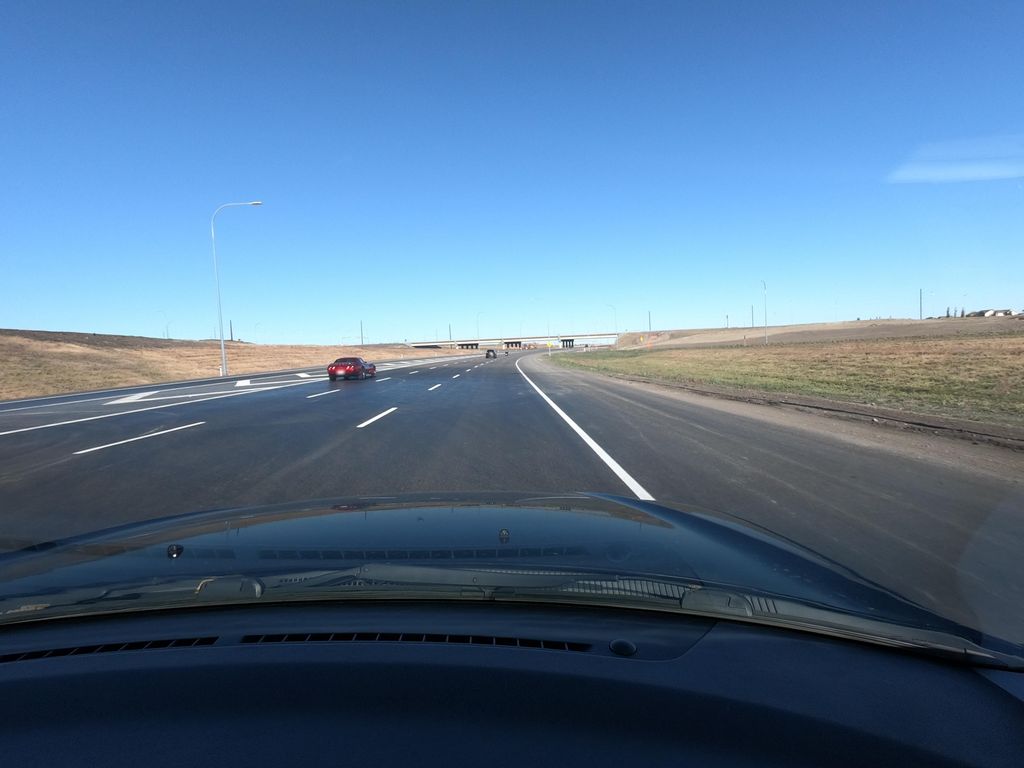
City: calgary